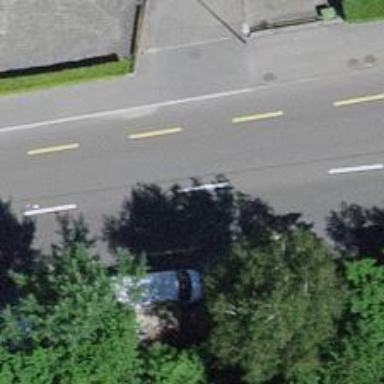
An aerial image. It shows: Secondary road with dedicated lane for cyclists.